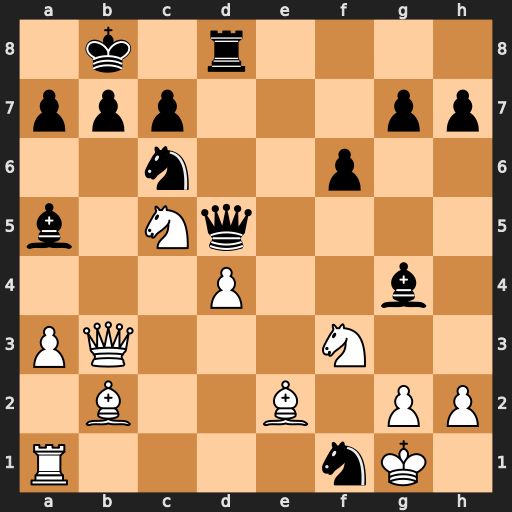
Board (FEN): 1k1r4/ppp3pp/2n2p2/b1Nq4/3P2b1/PQ3N2/1B2B1PP/R4nK1
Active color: w
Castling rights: -
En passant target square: -
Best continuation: Qxb7#